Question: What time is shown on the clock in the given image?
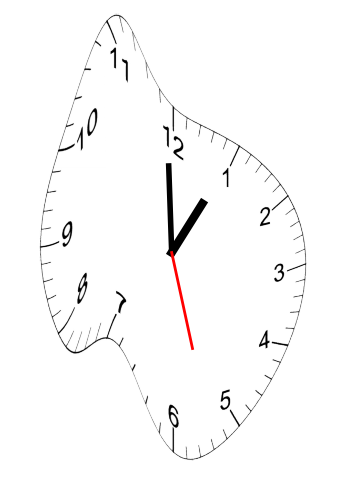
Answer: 12:59:27